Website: macys
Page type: customer-info-address
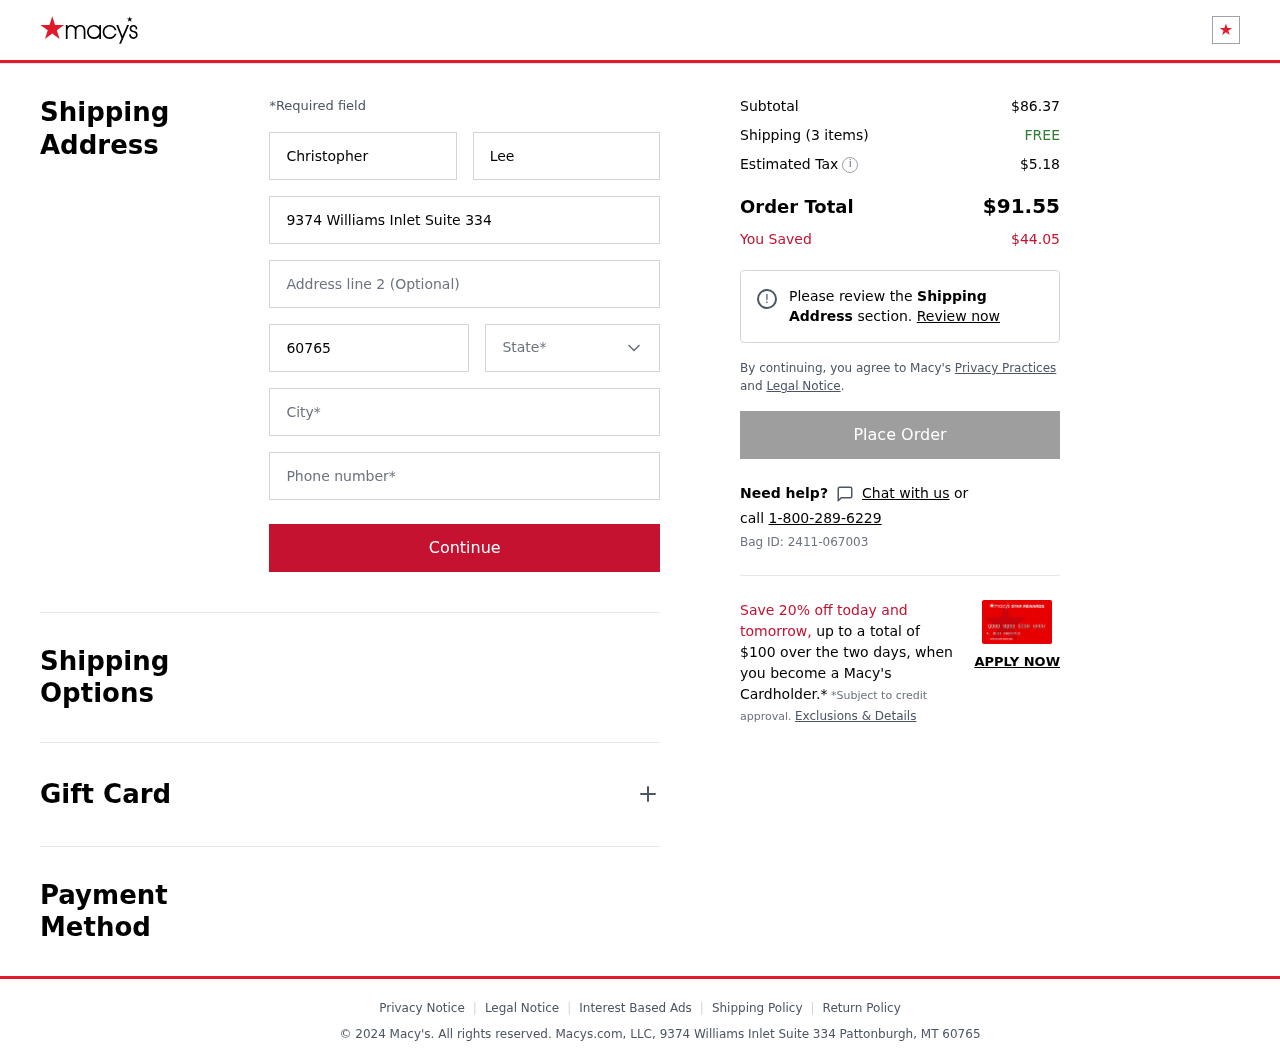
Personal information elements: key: PII_CITY
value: Pattonburgh
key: PII_FIRSTNAME
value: Christopher
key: PII_LASTNAME
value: Lee
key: PII_PHONE
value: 4025257277
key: PII_POSTCODE
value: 60765
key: PII_STATE
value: Montana
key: PII_STREET
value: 9374 Williams Inlet Suite 334
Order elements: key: ORDER_SUBTOTAL
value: $86.37
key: ORDER_NUM_ITEMS
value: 3
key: ORDER_SHIPPING_COST
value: FREE
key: ORDER_TAX
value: $5.18
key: ORDER_TOTAL
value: $91.55
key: ORDER_SAVINGS
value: $44.05
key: ORDER_BAG_ID
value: Bag ID: 2411-067003